Field crop: maize
Growth stage: 2
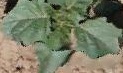
Species: datura